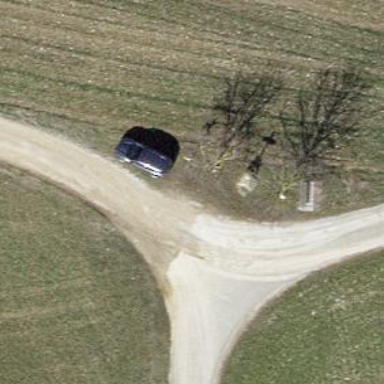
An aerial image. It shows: Historic wayside cross.